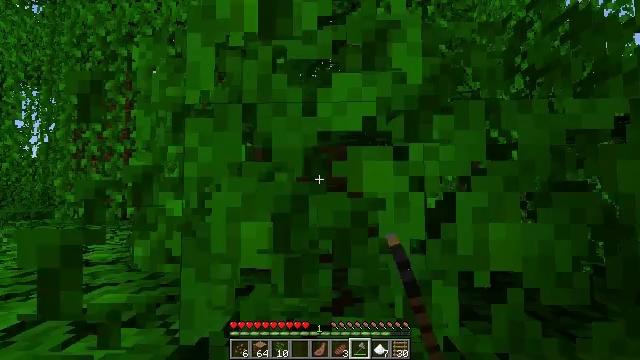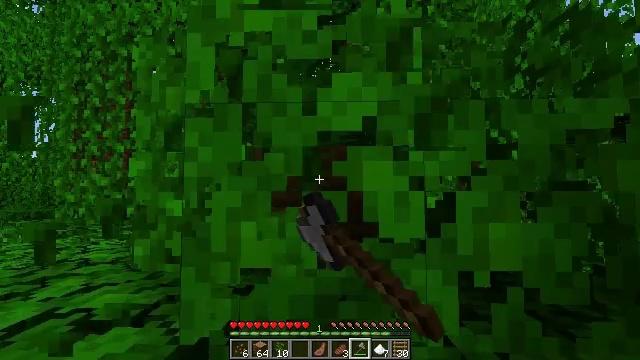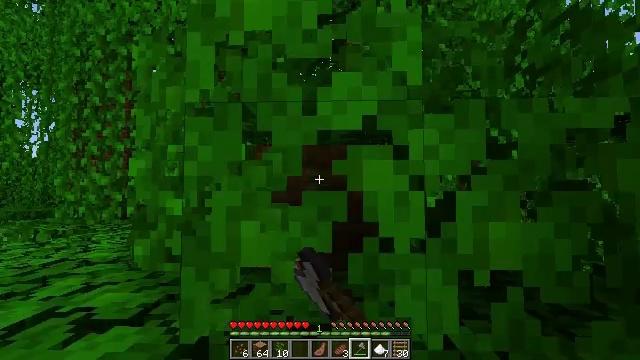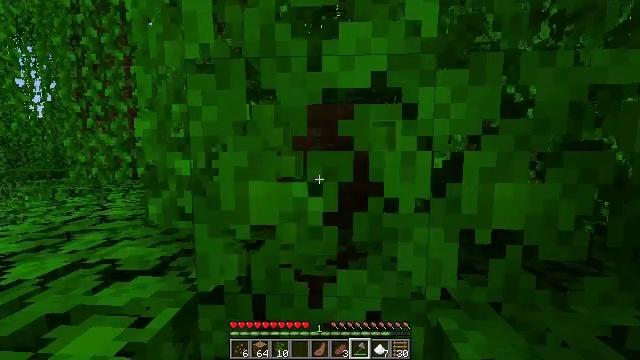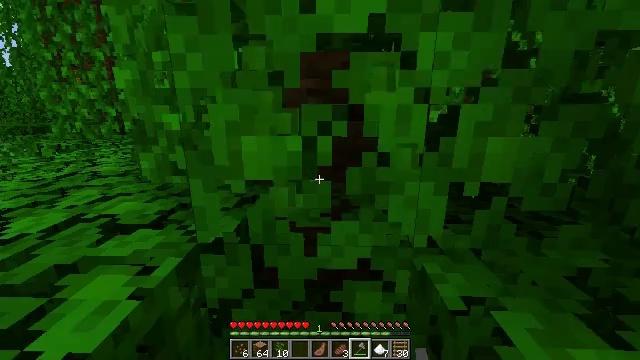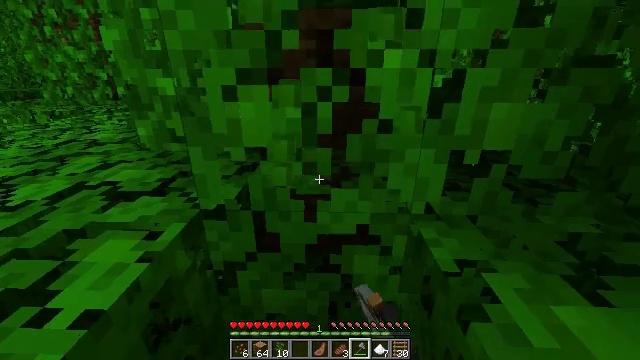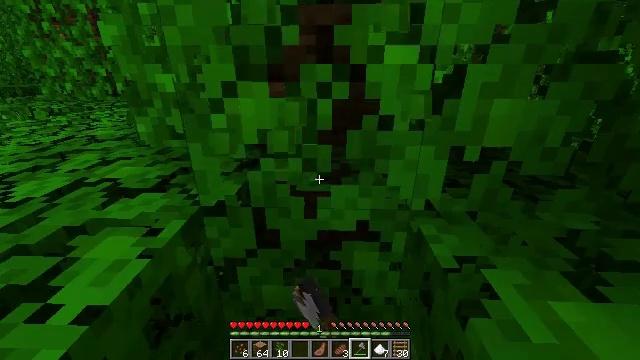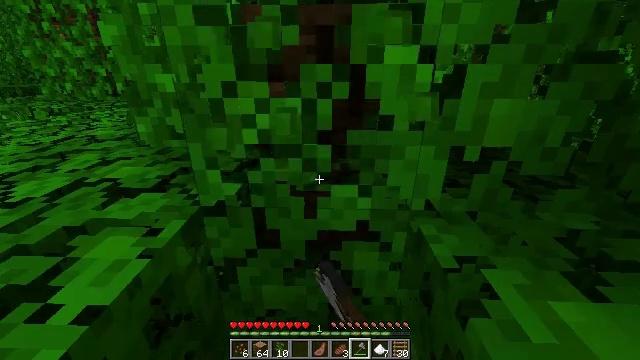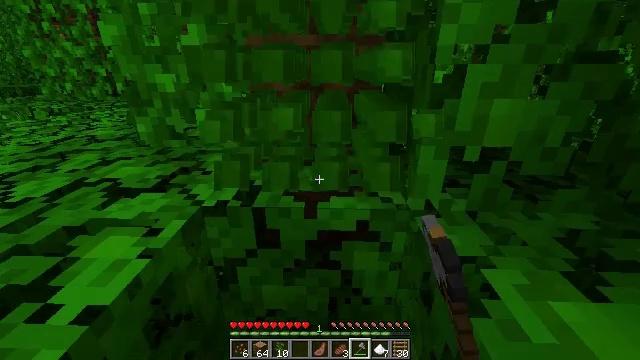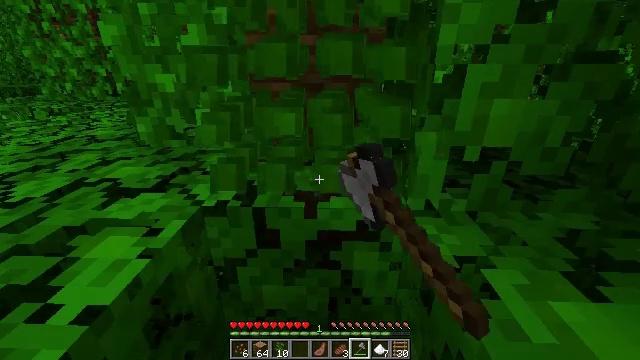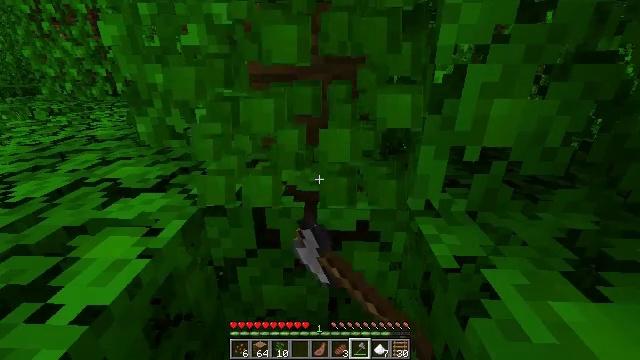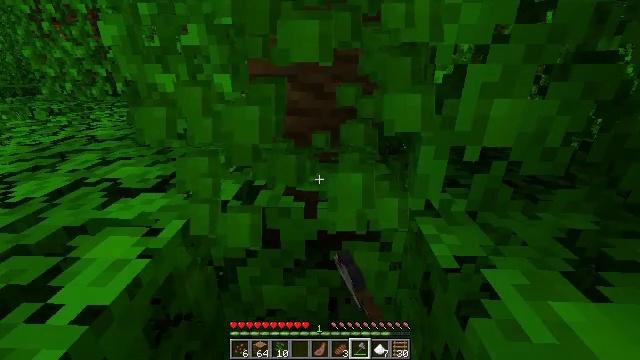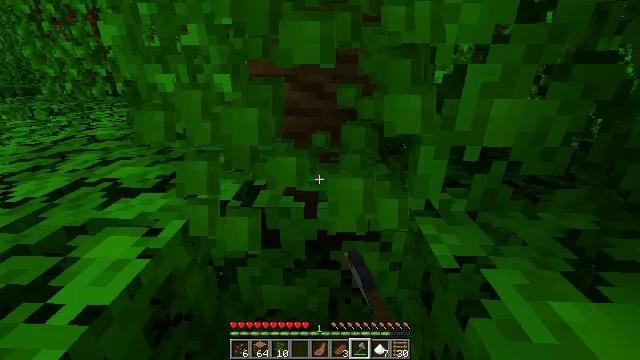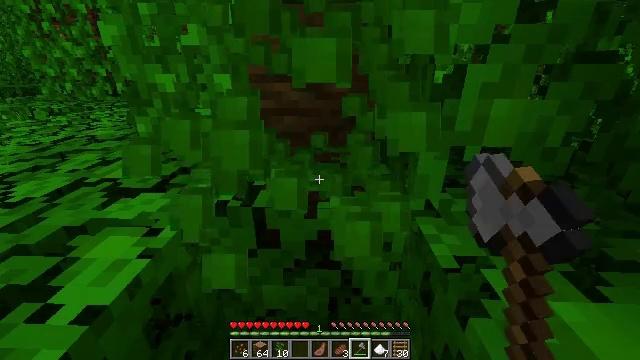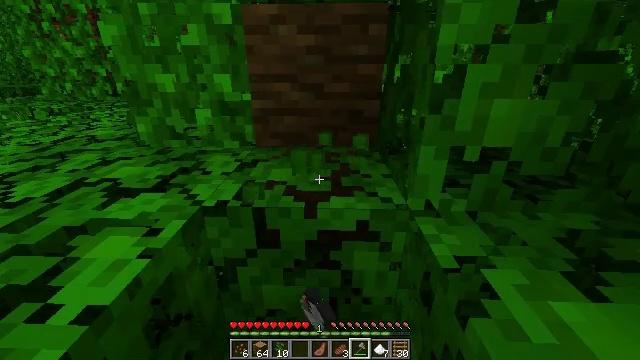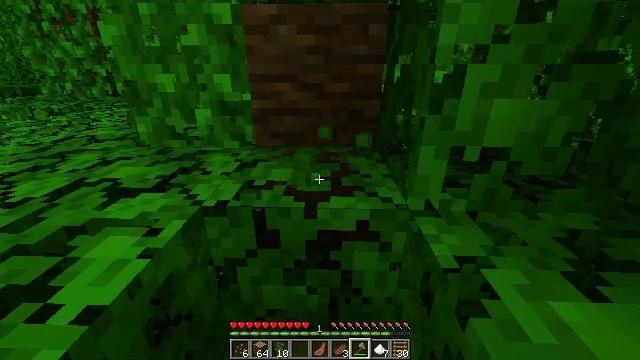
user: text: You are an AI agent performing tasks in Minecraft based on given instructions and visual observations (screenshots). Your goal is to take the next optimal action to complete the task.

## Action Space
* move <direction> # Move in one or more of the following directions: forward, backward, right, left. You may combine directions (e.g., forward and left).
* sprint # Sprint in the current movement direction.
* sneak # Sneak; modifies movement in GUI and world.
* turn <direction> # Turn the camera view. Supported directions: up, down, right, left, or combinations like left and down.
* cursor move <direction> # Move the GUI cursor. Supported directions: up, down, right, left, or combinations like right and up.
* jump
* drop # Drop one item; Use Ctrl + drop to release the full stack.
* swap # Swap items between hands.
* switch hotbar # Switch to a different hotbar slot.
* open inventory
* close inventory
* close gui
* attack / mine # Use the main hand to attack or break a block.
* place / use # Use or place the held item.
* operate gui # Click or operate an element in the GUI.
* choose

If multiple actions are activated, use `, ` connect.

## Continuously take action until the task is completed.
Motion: motion action
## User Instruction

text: Mine the jungle leaves to get saplings or sticks.
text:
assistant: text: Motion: attack / mine
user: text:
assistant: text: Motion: attack / mine
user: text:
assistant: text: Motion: turn left and down, attack / mine
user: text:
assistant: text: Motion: turn right and down, attack / mine
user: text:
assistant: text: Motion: turn down, attack / mine
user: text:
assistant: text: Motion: attack / mine
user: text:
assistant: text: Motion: attack / mine
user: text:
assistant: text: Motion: attack / mine
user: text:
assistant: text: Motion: attack / mine
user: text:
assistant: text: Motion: attack / mine
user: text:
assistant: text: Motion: attack / mine
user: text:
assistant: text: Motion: attack / mine
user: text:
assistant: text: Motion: attack / mine
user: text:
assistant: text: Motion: attack / mine
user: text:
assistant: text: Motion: attack / mine
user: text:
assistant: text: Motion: attack / mine
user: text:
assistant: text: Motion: turn down, attack / mine
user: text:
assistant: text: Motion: attack / mine
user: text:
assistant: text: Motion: attack / mine
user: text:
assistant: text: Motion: attack / mine
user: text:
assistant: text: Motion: attack / mine
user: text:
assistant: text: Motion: attack / mine
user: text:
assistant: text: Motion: attack / mine
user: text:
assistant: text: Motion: attack / mine
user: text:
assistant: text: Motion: attack / mine